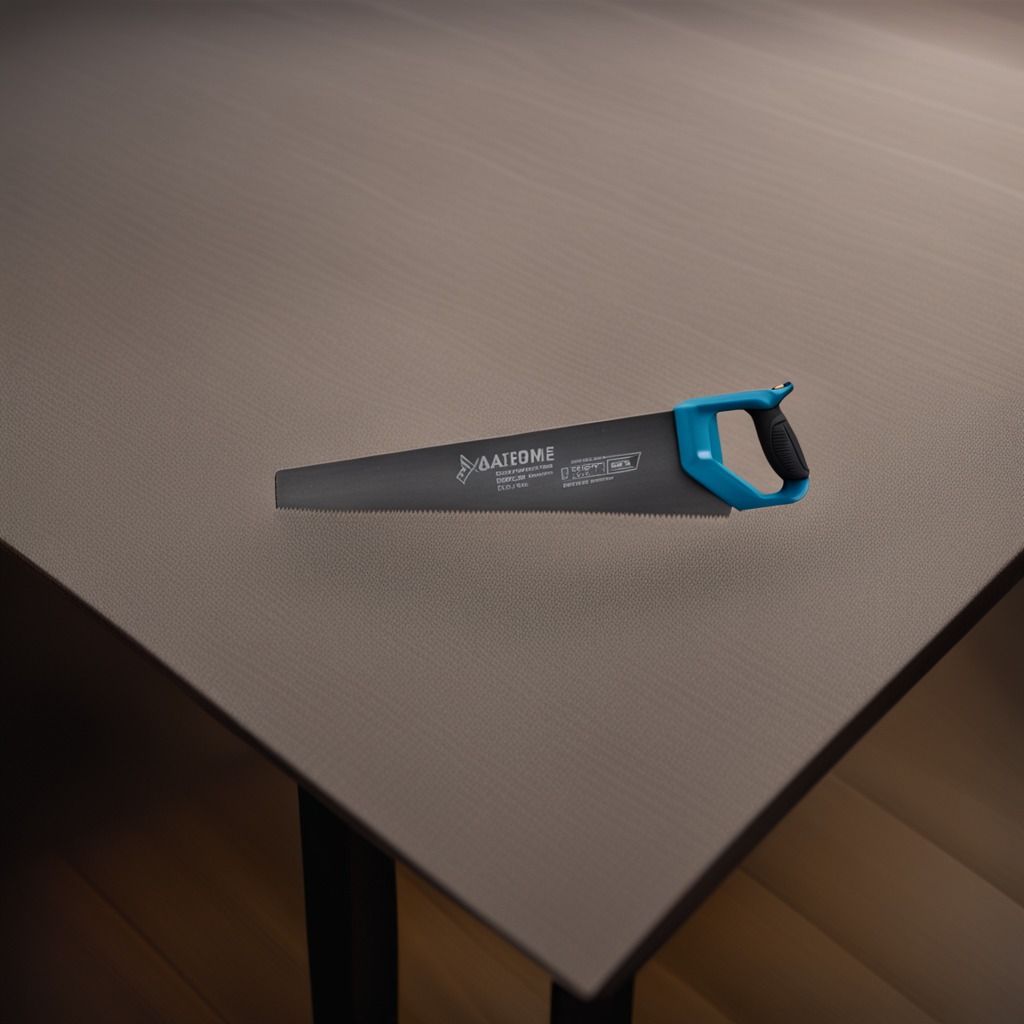
A metal saw is lying on the wooden table inside a workshop at night.